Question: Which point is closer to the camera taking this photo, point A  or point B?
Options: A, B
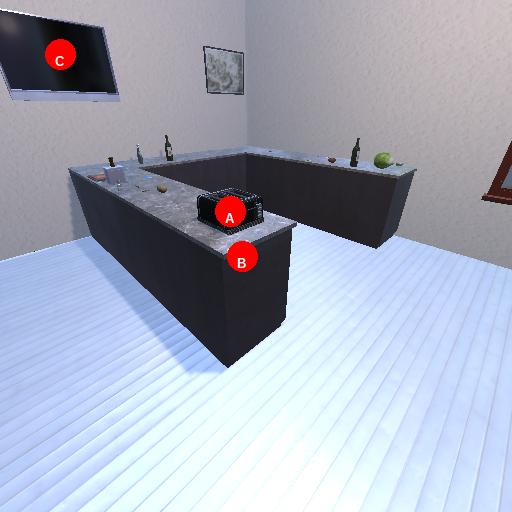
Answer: A